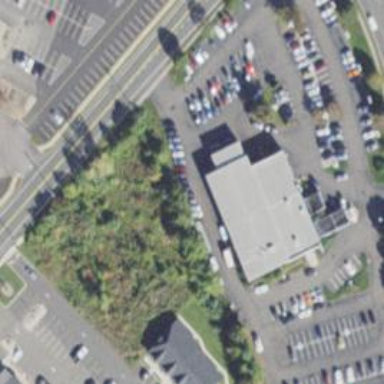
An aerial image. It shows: Building that houses car shop.